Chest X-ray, PA view. Patient: 43 years old, sex M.
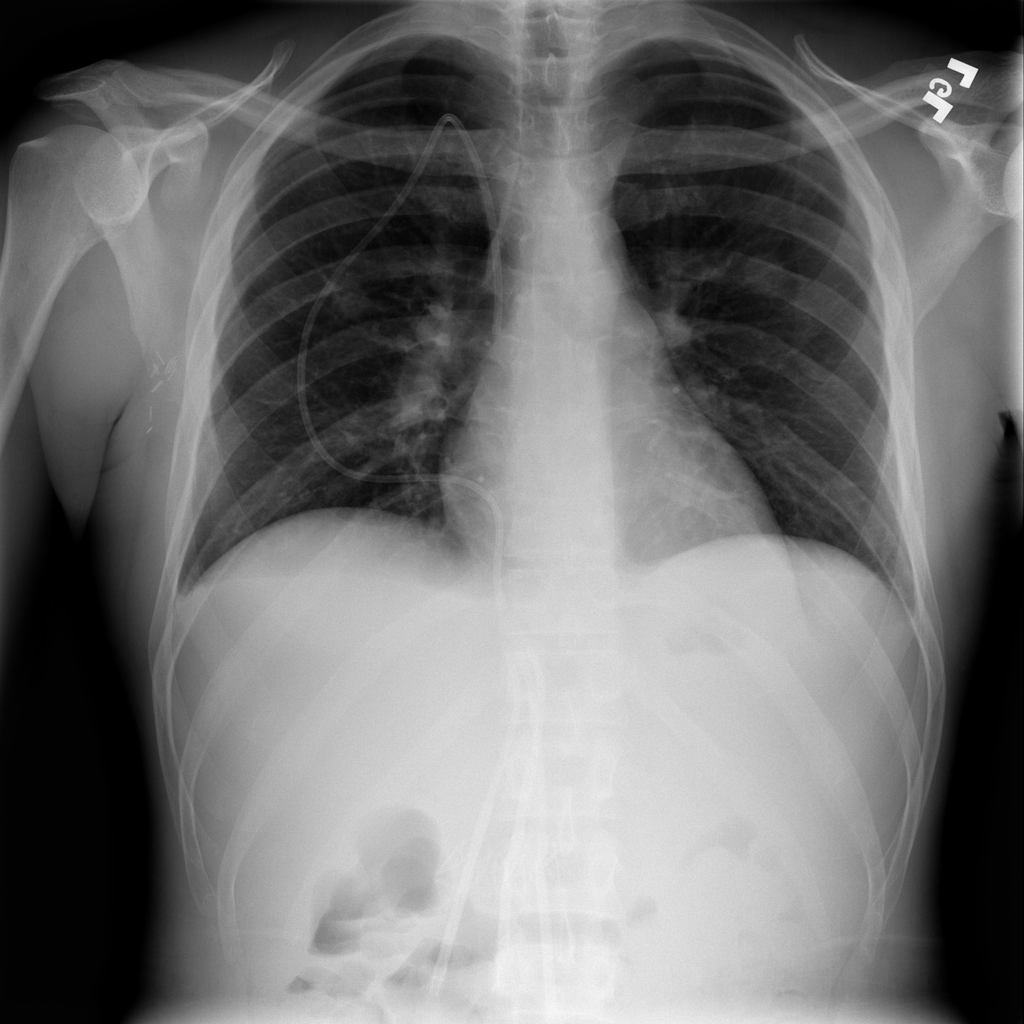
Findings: Effusion, Nodule